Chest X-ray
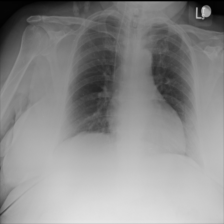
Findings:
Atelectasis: negative
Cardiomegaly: negative
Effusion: negative
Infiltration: negative
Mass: negative
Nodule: negative
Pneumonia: negative
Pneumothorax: negative
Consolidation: negative
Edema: negative
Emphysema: negative
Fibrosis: negative
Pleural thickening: negative
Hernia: negative